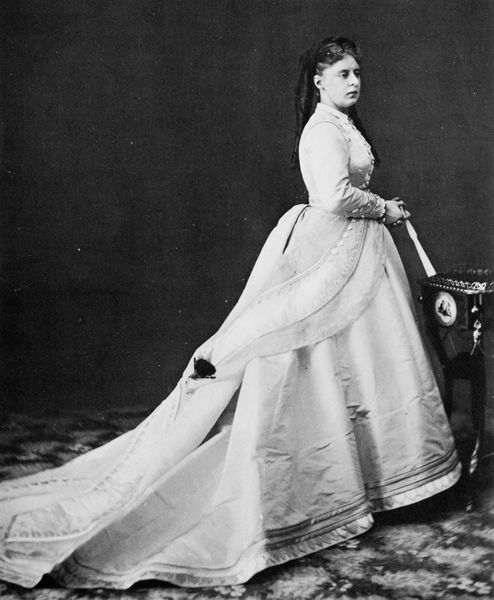
Titel: Dame
Künstler: Gebrüder Alinari
Schlagwörter: hand, schatten, weiß, busen, frau, frisur, geste, grau, haar, kleid, licht, mund, nase, ohr, profil, raum, schwarz, tisch, zimmer, blick, dame, schleier, fächer, mode, teppich, wand, arm, augen, falten, mensch, bildnis, hände, portrait, porträt, pose, stehend, saum, lippe, lippen, scheitel, seide, schleppe, taille, brüste, mieder, büste, tischchen, stufen, wange, dreiviertelprofil, foto, fotografie, photographie, schwarz weiß, posieren, photo, halbprofil, angewinkelt, hochzeit, ganzkörperporträt, kaiserreich, aufnahme, beistelltisch, kaiserin, cul, blasiert